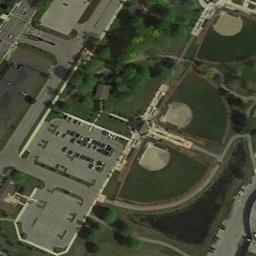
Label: baseball_diamond